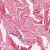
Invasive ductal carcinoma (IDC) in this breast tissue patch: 0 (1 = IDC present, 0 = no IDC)